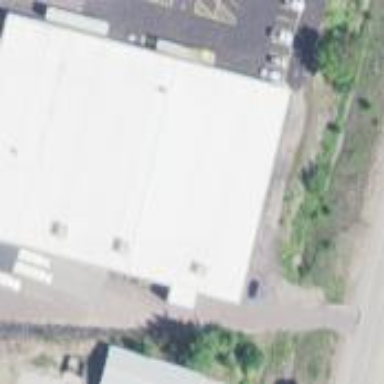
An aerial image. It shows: Building with furniture shop.